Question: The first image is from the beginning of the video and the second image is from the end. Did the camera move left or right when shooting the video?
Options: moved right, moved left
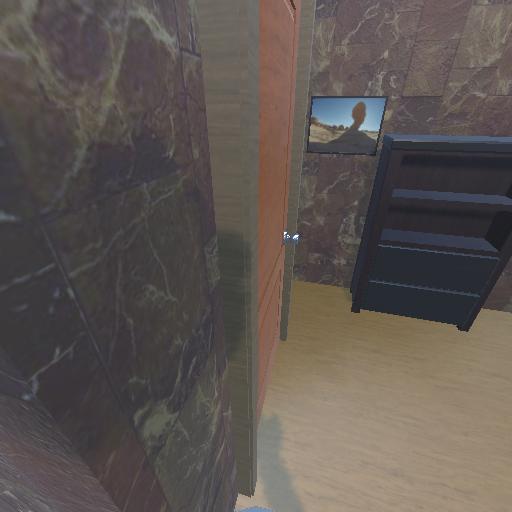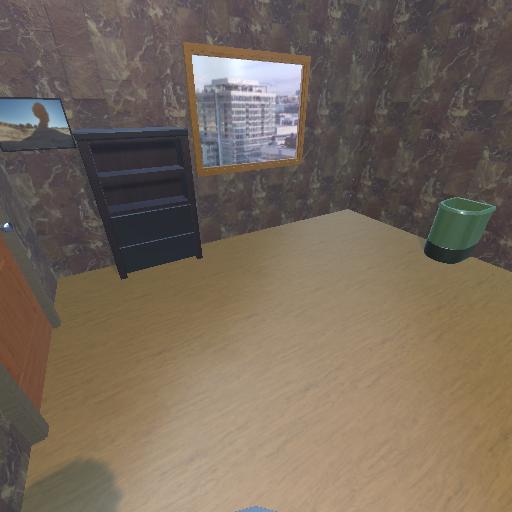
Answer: moved right